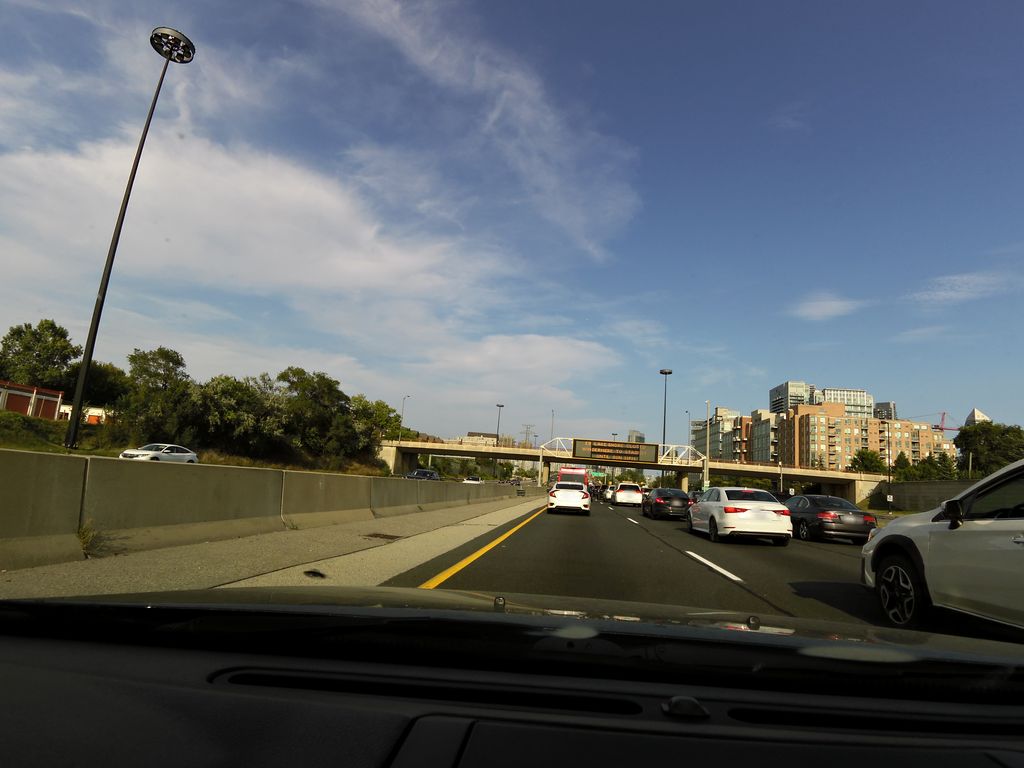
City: toronto